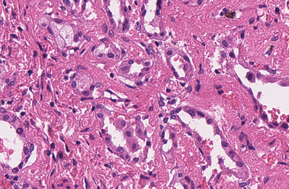
Tumor epithelial tissue: yes
Tumor-associated stroma tissue: yes
Normal tissue: no